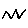
Label: zigzag